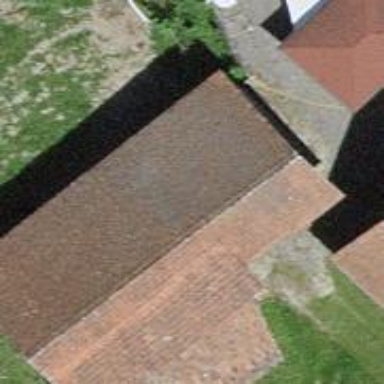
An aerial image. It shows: Barn.